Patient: sex M, age 66
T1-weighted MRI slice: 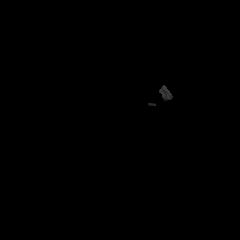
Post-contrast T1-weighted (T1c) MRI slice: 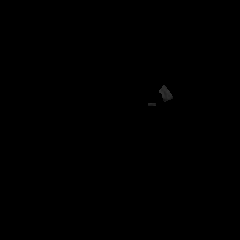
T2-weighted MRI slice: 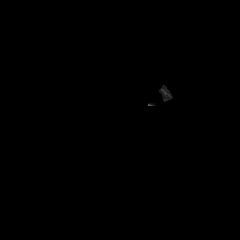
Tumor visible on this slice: no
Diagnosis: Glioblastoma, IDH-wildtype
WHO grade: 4